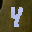
Label: 4